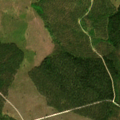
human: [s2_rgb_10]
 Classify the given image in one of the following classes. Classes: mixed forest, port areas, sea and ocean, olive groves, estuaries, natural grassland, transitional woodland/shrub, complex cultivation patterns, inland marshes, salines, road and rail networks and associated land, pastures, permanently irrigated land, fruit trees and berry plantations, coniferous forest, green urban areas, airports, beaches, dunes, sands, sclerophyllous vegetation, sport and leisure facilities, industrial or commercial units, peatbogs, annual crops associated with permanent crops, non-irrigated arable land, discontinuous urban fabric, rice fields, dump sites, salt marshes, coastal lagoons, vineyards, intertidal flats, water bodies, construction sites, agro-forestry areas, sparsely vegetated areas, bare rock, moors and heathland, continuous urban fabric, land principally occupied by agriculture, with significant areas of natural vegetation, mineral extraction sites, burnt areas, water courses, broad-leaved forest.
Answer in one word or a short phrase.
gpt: coniferous forest, transitional woodland/shrub